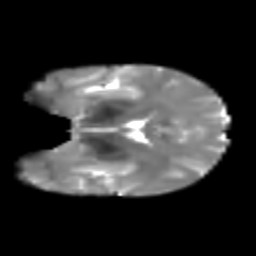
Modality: T2w
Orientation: coronal
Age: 29
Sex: male
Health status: healthy